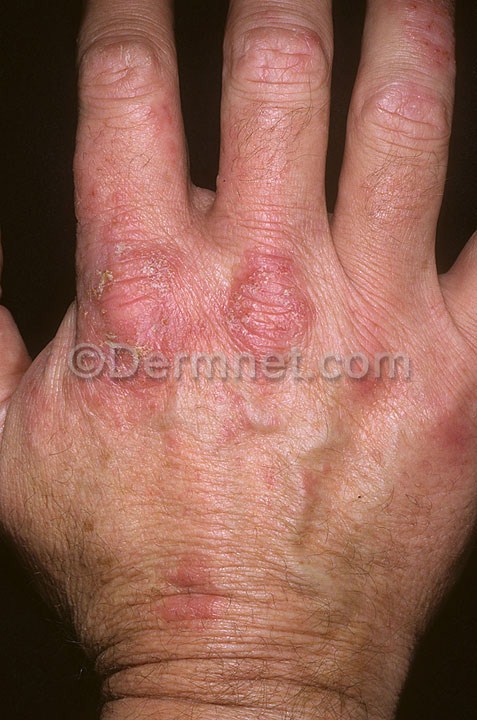
Disease: Eczema Photos